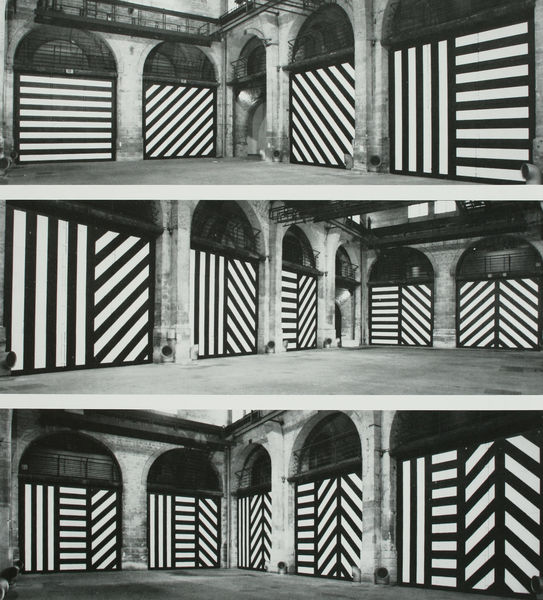
Titel: Installation Musée D'Art Contemporain, Bordeaux - 16-part drawing: All one-, two-, three- and four part combinations of 12'' (30 cm) parallel bands of lines in four directions
Künstler: Sol Lewitt
Standort: Bordeaux
Institution: Musée des Beaux-Arts de Bordeaux
Schlagwörter: weiß, grau, pfeiler, raum, schwarz, säule, säulen, zeichnung, zimmer, muster, architektur, sockel, boden, decke, drei, schräg, fotos, ecke, bogen, türen, linien, streifen, balken, striche, halle, foto, fotografie, bögen, wei, parallel, beton, zement, schraffur, schraffuren, stich, quer, räume, entwurf, arkaden, senkrecht, tore, diagonal, geometrisch, sims, bündelpfeiler, rundbögen, etagen, waagerecht, bemalung, phantasie, fantasie, lewitt, op art, böden, installation, decken, effekt, liniert, waagrecht, garagen